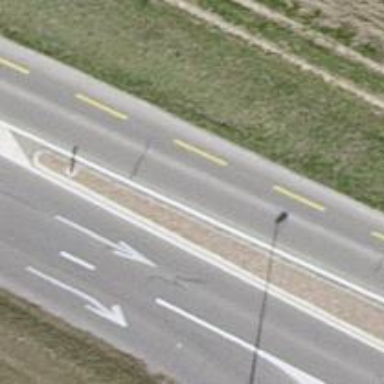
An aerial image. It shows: Primary highway with dedicated lane for cyclists on the left.